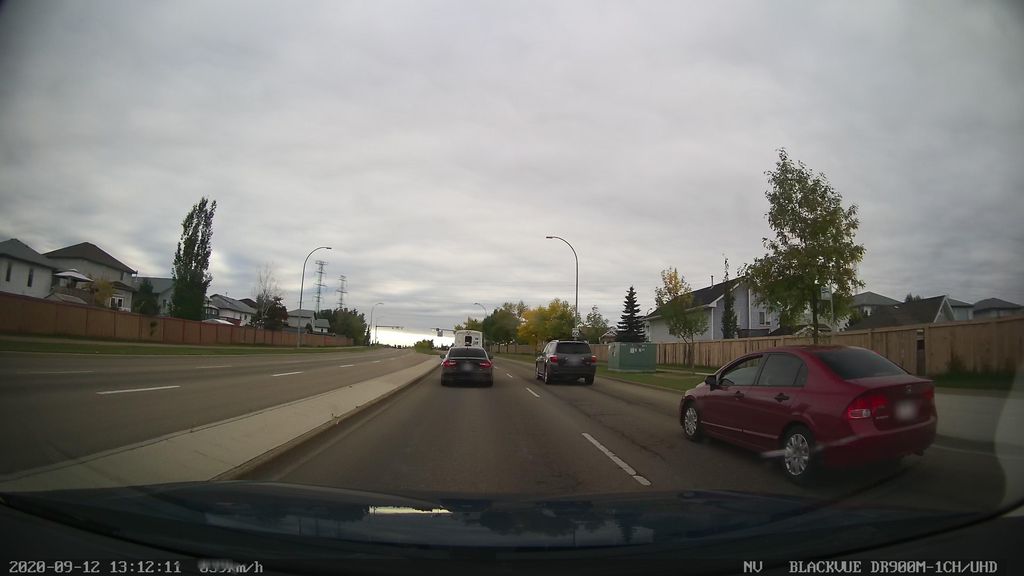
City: edmonton